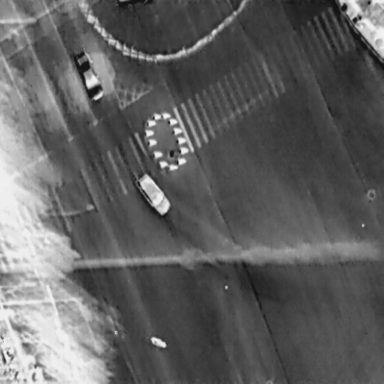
There are two Cars in the infrared image.